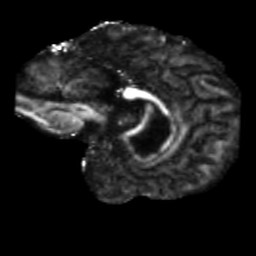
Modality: FA
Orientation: sagittal
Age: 46
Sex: male
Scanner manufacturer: siemens
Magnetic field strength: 3 T
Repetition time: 5.47 s
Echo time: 0.0854 s